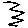
Label: zigzag